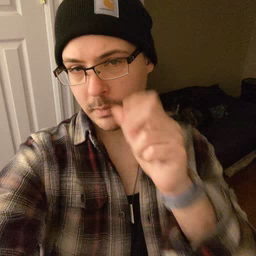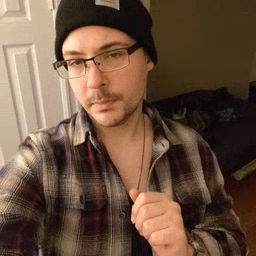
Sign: callonphone